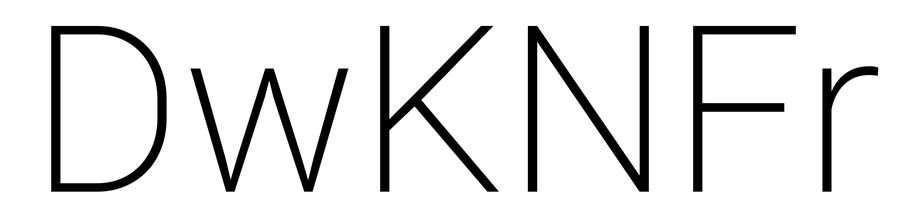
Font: Roboto_ExtraLight